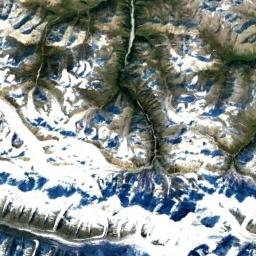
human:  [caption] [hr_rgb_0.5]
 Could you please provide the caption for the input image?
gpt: The ground on the snowberg is uneven .

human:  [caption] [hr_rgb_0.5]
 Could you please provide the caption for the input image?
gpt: The snow berg is consist of bare land and white snow .

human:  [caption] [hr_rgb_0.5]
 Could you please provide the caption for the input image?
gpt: Only the peaks of the snow-capped mountains are covered with snow .

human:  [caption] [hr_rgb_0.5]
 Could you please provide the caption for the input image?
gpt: The snowberg has some valley glaciers but some ridges are not covered by glaciers .

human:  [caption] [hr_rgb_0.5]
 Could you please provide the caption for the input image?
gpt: There are some snow and blue rocks on the snowberg .